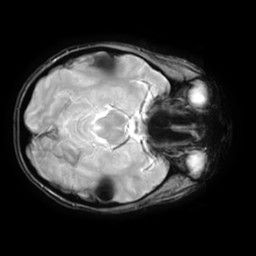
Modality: T2starw
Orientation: axial
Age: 36
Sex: female
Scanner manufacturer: ge
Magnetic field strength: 3 T
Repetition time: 0.65 s
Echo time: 0.02 s